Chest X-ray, AP view. Patient: 65 years old, sex M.
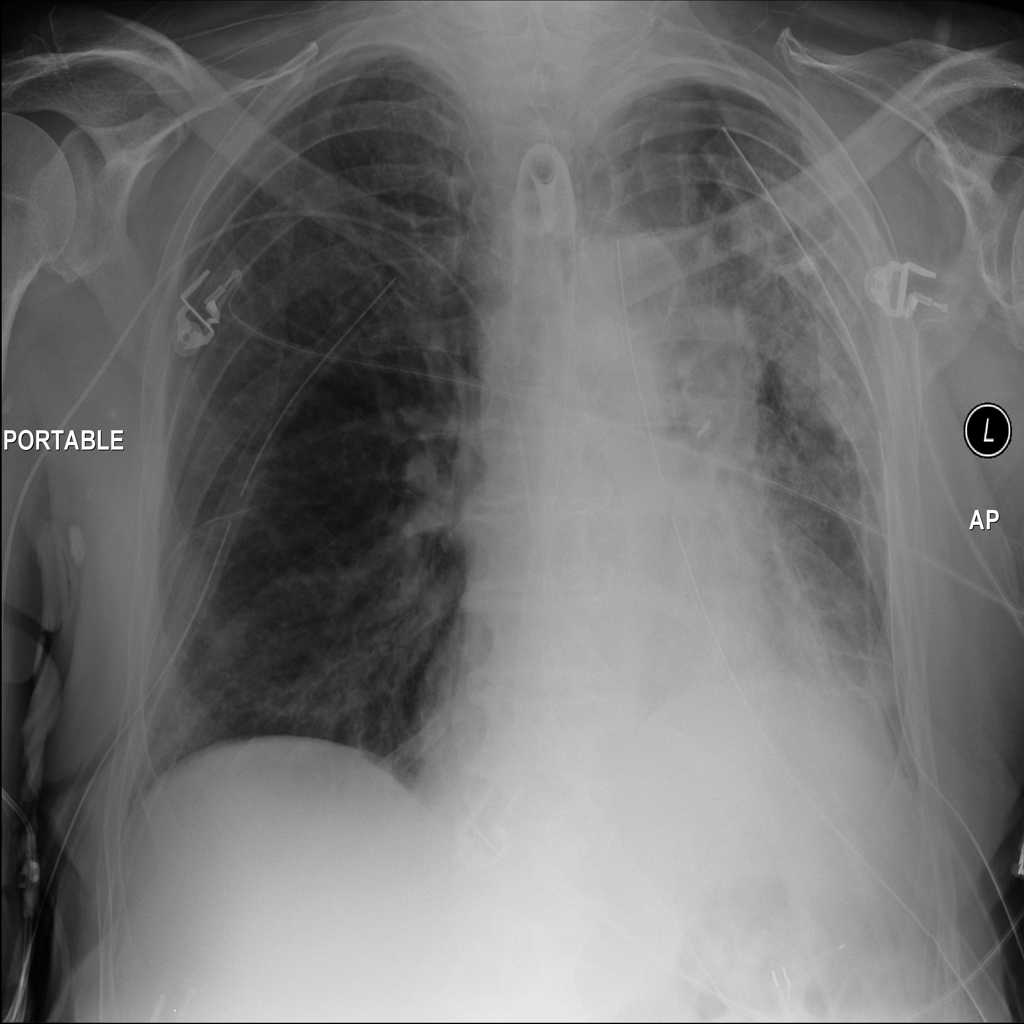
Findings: No Finding